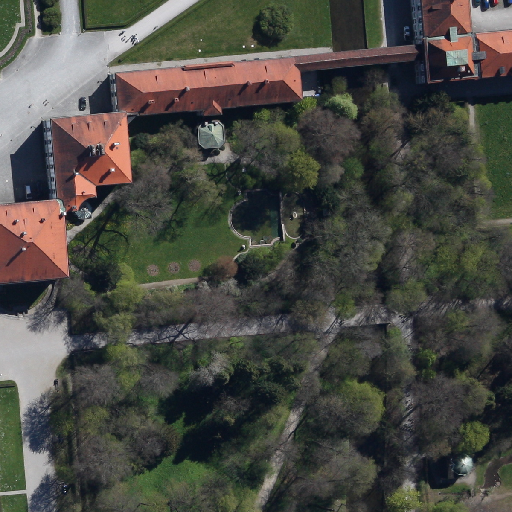
Referring expression: sidewalk